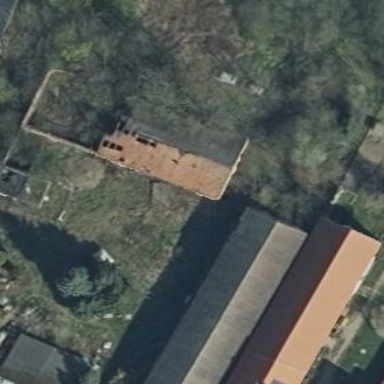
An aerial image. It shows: Rural barn.